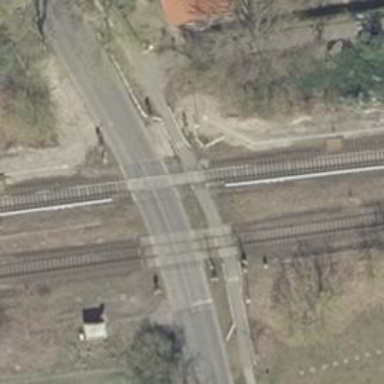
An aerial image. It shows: Level crossing along the railway.